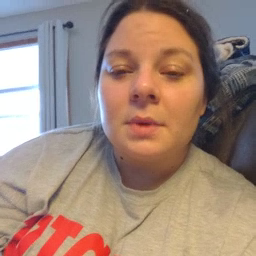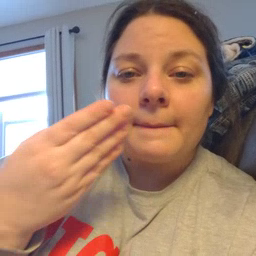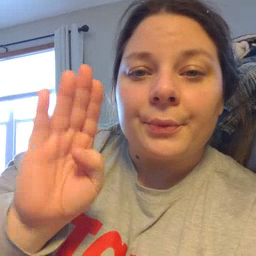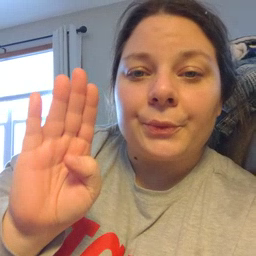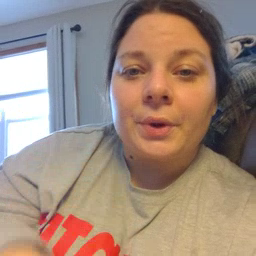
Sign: blue